八年级 · 变换几何
如图, $\triangle A B C$ 中, $B F, C F$ 分别平分 $\angle A B C$ 和 $\angle A C B$, 过点 $F$ 作 $D E / / B C$ 交 $A B$ 于点 $D$,交 $A C$ 于点 $E$, 那么下列结论:
(1) $\angle D F B=\angle D B F$;
(2) $\angle E C F=\angle E F C$;
(3) $\triangle A D E$ 的周长等于 $\triangle B F C$ 的周长;
(4) $\angle B F C=90^{\circ}+\frac{1}{2} \angle A$.

其中正确的有（ $\quad$ )

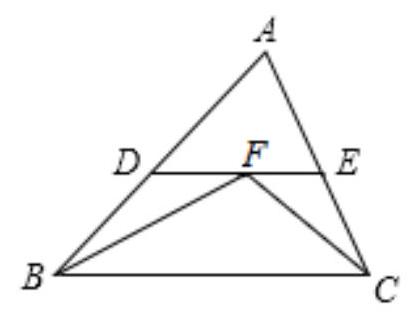
(1)(2)
B. (1)(2)(3)
C. (1)(2)
D. (2)(3)(4)
答案: C